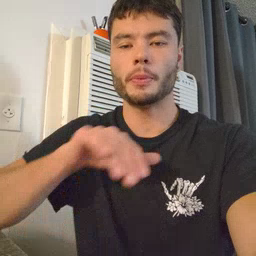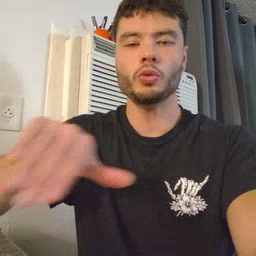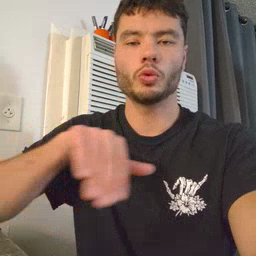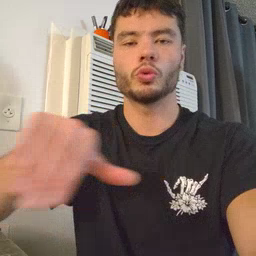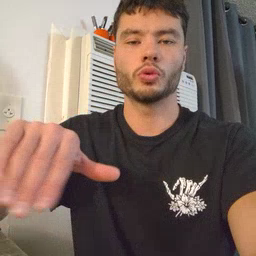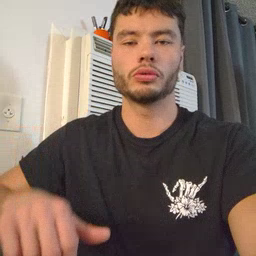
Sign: pool